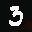
Label: 3